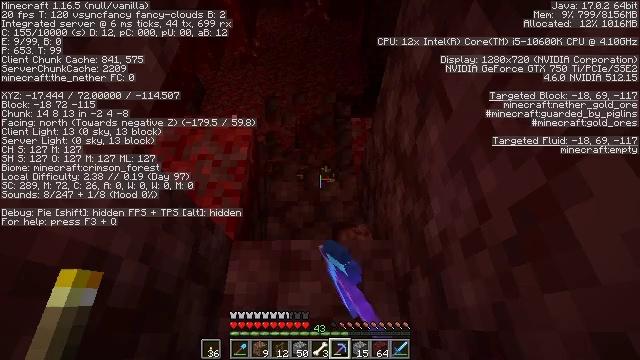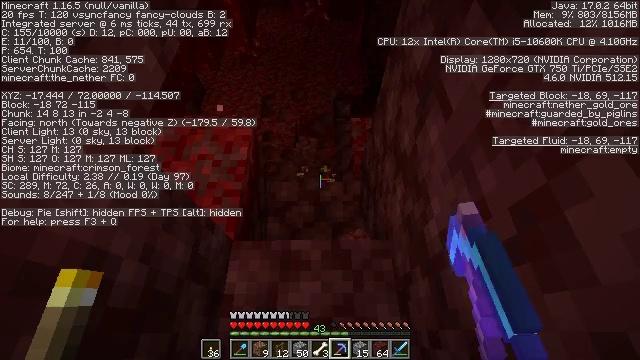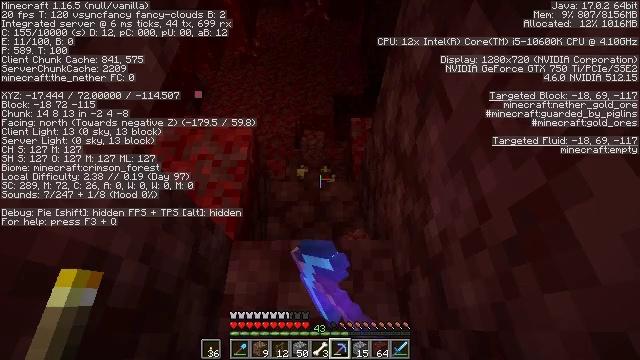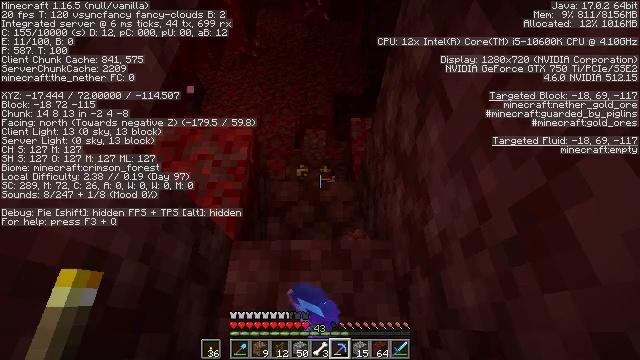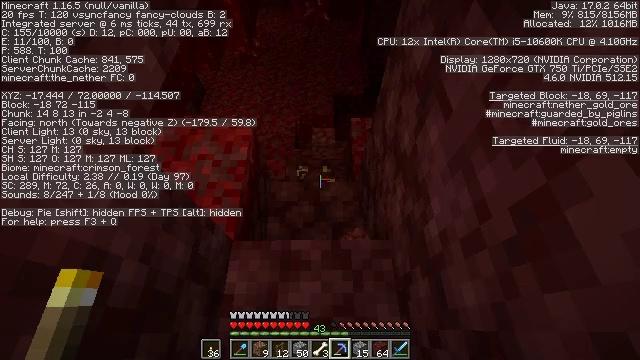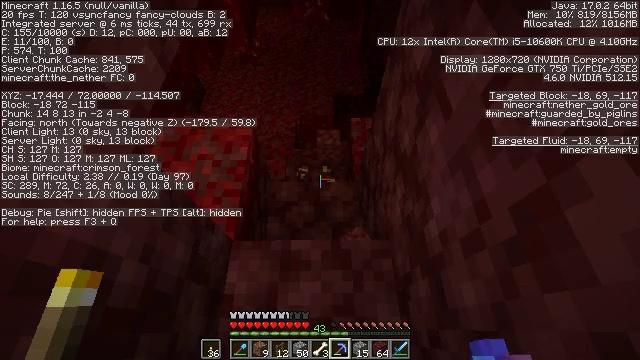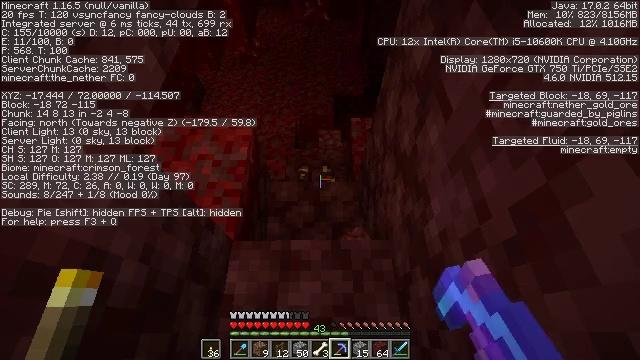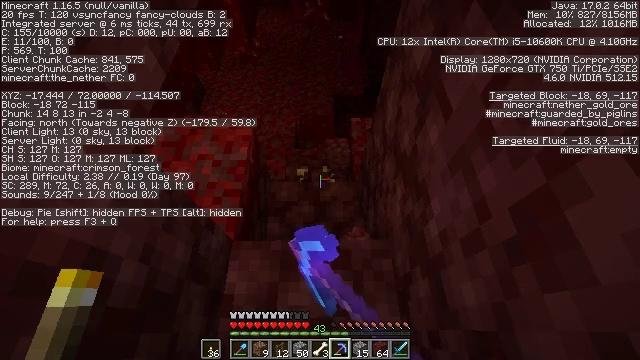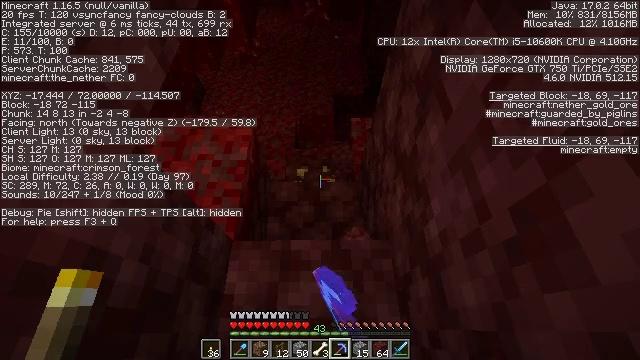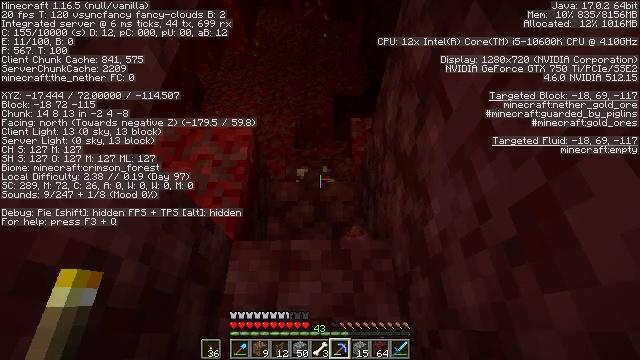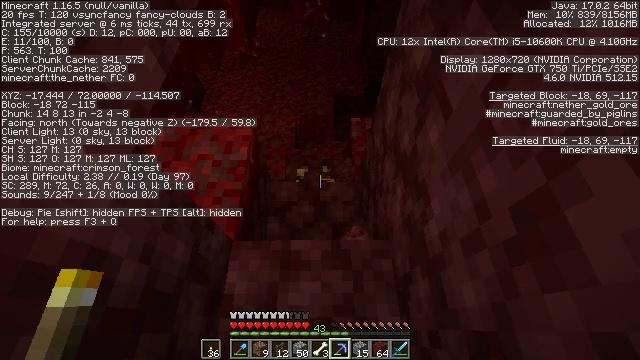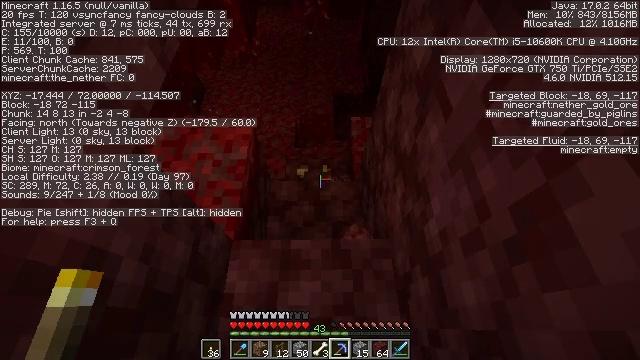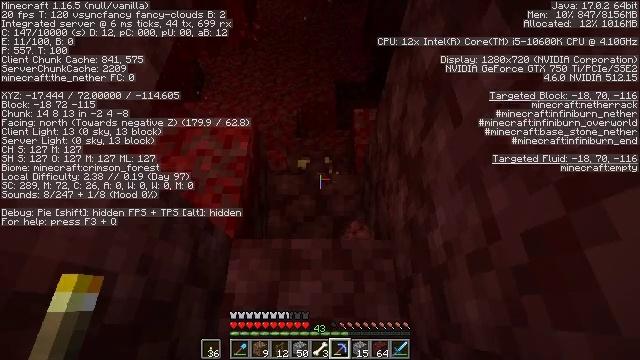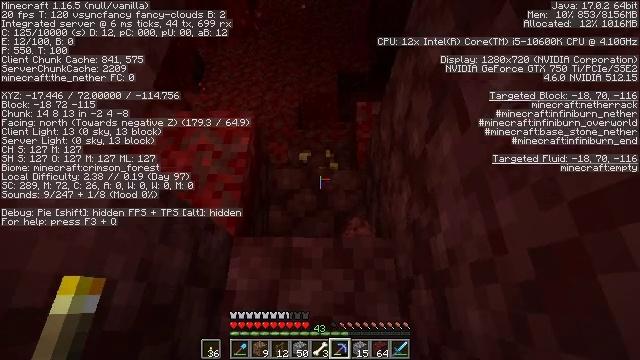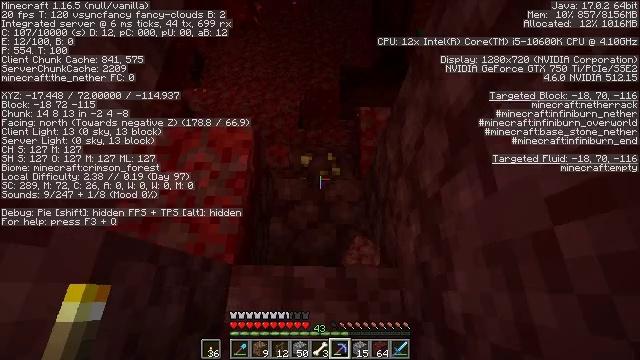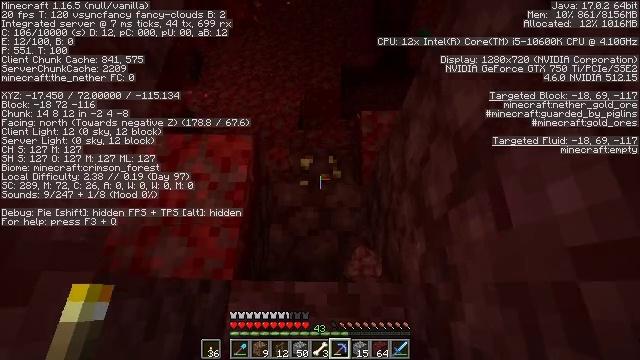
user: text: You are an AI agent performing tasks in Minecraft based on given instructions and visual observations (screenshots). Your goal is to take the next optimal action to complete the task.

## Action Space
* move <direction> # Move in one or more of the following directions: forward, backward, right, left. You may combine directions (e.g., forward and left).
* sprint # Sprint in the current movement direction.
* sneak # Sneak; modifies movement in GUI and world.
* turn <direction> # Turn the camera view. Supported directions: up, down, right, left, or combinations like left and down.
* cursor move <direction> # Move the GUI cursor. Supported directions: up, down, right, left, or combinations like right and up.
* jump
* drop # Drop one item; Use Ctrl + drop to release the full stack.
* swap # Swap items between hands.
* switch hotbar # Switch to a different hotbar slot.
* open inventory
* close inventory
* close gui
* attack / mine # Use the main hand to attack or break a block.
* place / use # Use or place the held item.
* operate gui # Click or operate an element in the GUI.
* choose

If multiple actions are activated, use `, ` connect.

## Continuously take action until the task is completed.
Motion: motion action
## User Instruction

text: Mine crimson roots from the ground.
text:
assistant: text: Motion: attack / mine
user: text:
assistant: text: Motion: attack / mine
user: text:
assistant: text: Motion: attack / mine
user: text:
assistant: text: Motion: attack / mine
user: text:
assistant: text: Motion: attack / mine
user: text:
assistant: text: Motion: attack / mine
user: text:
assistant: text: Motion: attack / mine
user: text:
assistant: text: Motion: no_op
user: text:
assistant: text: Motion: no_op
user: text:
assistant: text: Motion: no_op
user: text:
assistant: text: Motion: no_op
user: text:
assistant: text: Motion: move forward, turn down
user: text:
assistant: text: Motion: move forward, turn down
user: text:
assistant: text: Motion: move forward, turn down
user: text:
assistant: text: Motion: move forward
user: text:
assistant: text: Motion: move forward
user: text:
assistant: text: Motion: move forward
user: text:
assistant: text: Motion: move forward
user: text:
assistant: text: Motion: no_op
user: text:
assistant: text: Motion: no_op
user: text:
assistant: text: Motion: no_op
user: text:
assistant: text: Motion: no_op
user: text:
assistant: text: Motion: no_op
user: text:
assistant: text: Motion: turn right
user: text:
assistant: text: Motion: no_op
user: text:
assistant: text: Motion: no_op
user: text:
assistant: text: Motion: no_op
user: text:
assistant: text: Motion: no_op
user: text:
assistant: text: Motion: move forward, turn up
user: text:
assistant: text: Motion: move forward, turn up